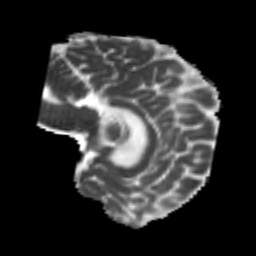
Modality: MD
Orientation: sagittal
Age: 26
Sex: male
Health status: healthy
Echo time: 0.074 s